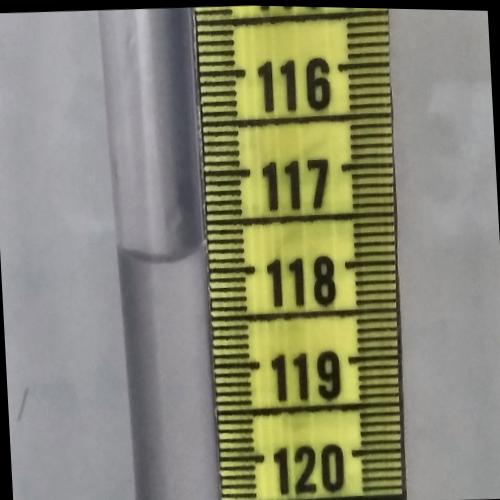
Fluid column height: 117.9 cm